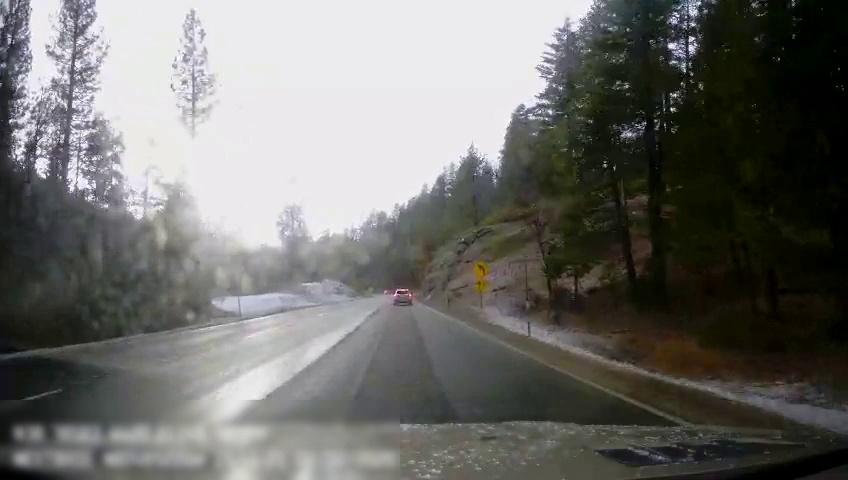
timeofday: Day
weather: Sunny
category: Drivable Space
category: Vehicles | SUV
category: Lanes | Alternate Lane
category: Lanes | Opposite Lane
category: Traffic | Signs
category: Traffic | Signs